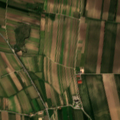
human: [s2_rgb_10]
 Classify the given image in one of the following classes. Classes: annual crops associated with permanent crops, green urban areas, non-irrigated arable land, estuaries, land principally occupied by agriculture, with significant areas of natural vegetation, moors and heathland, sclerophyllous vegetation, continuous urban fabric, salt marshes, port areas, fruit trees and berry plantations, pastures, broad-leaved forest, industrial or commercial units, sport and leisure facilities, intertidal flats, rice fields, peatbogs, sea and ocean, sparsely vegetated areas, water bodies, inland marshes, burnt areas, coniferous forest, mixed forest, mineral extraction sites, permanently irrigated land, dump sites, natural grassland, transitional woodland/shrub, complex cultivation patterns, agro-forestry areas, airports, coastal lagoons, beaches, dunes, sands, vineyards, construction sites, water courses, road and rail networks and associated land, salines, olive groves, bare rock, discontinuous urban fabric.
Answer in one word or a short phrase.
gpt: discontinuous urban fabric, non-irrigated arable land, vineyards